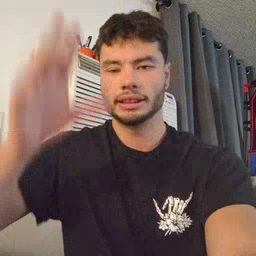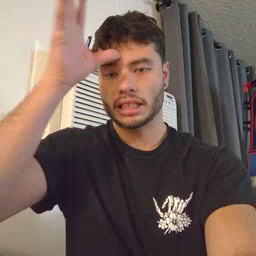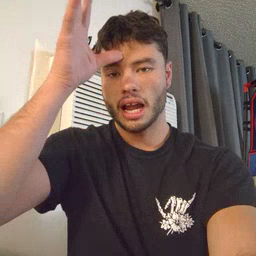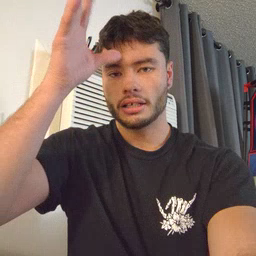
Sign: dad